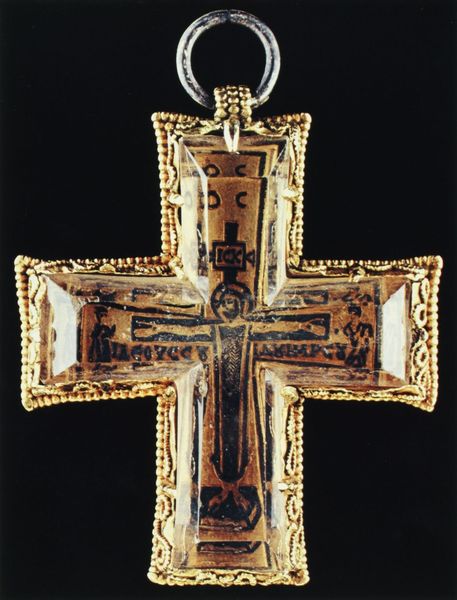
Titel: Pektoralkreuz mit Darstellung der Kreuzigung
Institution: Monza, Museo del Duomo
Schlagwörter: glas, schmuck, schwarz, malerei, gold, schrift, ring, kreuz, religion, acryl, anhänger, christus, jesus, kreuzigung, gekreuzigt, symbole, gekreuzigter, bergkristall, öse, reuz, kettenanhänger, flilgran